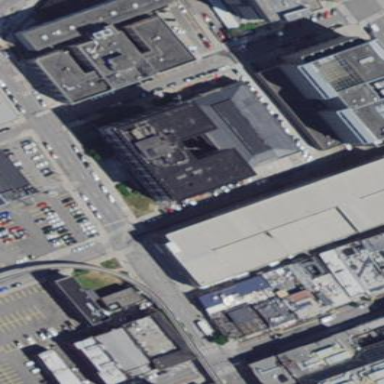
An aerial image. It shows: Building.